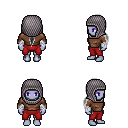
a pixel art fantasy rpg character, female body template, dark elf, purple skin, brown long-sleeve shirt, red pants, gray ponytail hairstyle, chain hood, white cloth bandages, four views (front, back, left, right), 2x2 character sprite sheet, small pixel art, hard edges, no anti-aliasing